Interaction volume radius: 5 \u00c5
Interaction volume height: 20 \u00c5
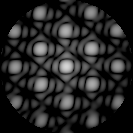
Disorder parameter: 0.04285